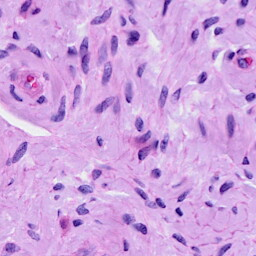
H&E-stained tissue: Cervix